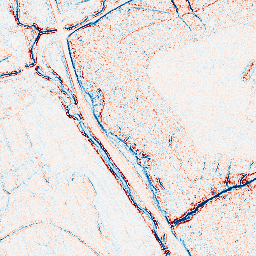
Category: edge_preserving
Decomposition family: bilateral
Decomposition parameters: d: 5
sigma_color: 25
sigma_space: 25
Upsampling method: sinc_blackman
Upsampling parameters: scale: 4
kernel_size: 16
Upsampling scale: 4